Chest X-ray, AP view. Patient: 19 years old, sex M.
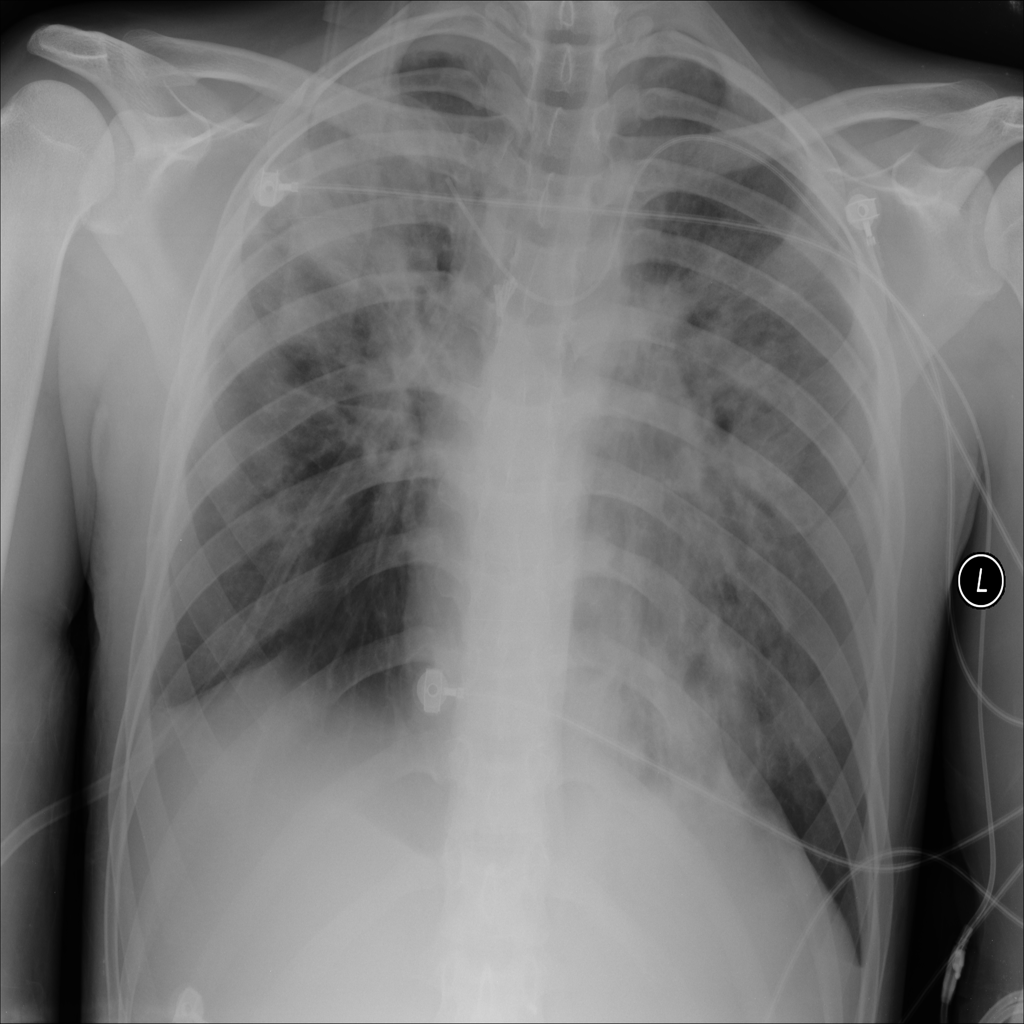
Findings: Consolidation